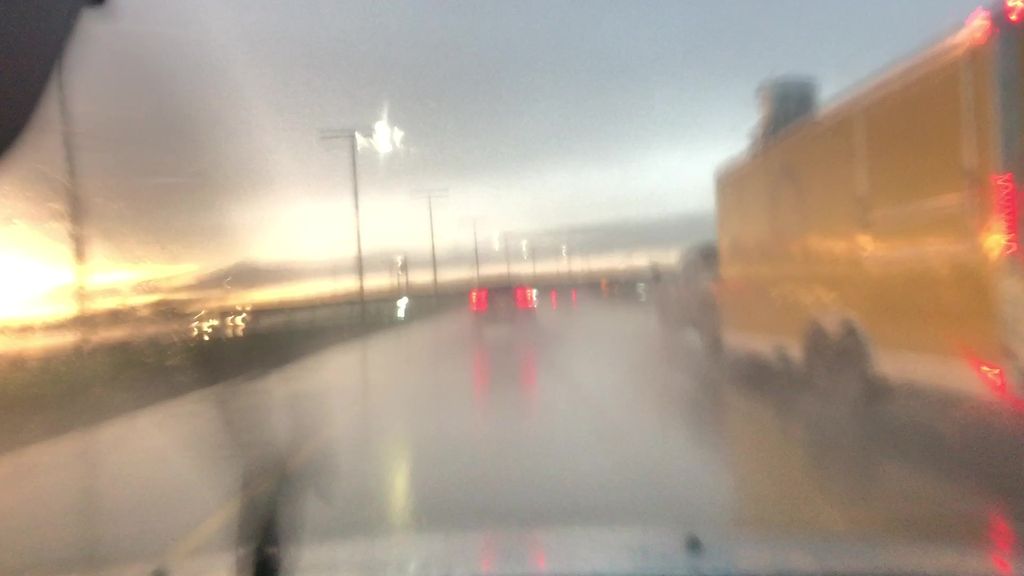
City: edmonton